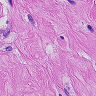
Metastatic tissue present: yes